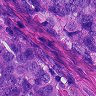
Metastatic tissue present: yes